Question: I'm trying to build a filtering system based on Rory McCrossan's commented example here: <URL>
The problem is that it doesn't allow multiple filters inside one filter group. Any suggestions?
<URL>

'''
<ul>
<li>
<div class="sts">
<h2>Year</h2>
<div class="checkbox">
<label>
<input data-id="2015" data-type="year" class="stat year" type="checkbox" />2015
</label>
</div>
<div class="checkbox">
<label>
<input data-id="2016" data-type="year" class="stat year" type="checkbox" />2016
</label>
</div>
</div>
</li>
<li>
<h2>Person</h2>
<div class="ats">
<div class="checkbox">
<label>
<input data-id="mike" data-type="person" class="stat person" type="checkbox" />Mike
</label>
</div>
<div class="checkbox">
<label>
<input data-id="tim" data-type="person" class="stat person" type="checkbox" />Tim
</label>
</div>
<div class="checkbox">
<label>
<input data-id="anne" data-type="person" class="stat person" type="checkbox" />Anne
</label>
</div>
</div>
</li>
<li>
<h2>Project</h2>
<div class="dpts">
<div class="checkbox">
<label>
<input data-id="google" data-type="project" class="stat project" type="checkbox" />Google
</label>
</div>
<div class="checkbox">
<label>
<input data-id="yahoo" data-type="project" class="stat project" type="checkbox" />Yahoo
</label>
</div>
<div class="checkbox">
<label>
<input data-id="microsoft" data-type="project" class="stat project" type="checkbox" />Microsoft
</label>
</div>
<div class="checkbox">
<label>
<input data-id="facebook" data-type="project" class="stat project" type="checkbox" />Facebook
</label>
</div>
</div>
</li>
</ul>
<ul class="list">
<li data-year="2015" data-person="mike" data-project="google">Mike's Google project from 2015</li>
<li data-year="2016" data-person="mike" data-project="google">Mike's Google project from 2016</li>
<li data-year="2016" data-person="mike" data-project="facebook">Mike's Facebook project from 2016</li>
<li data-year="2015" data-person="anne" data-project="microsoft">Anne's Google project from 2016</li>
<li data-year="2015" data-person="tim" data-project="yahoo">Tim's Yahoo project from 2015</li>
<li data-year="2016" data-person="tim" data-project="facebook">Tim's Facebook project from 2016</li>
<li data-year="2015" data-person="tim" data-project="google">Tim's Facebook project from 2016</li>
<li data-year="2016" data-person="anne" data-project="yahoo">Anne's Yahoo project from 2016</li>
</ul>
'''
'''
$('.stat').on('click', function() {
var $stats = $('.stat:checked');
var $items = $('.list li');
$items.show();
if ($stats.length == 0)
return;
$stats.each(function() {
var $stat = $(this);
$items.filter(function() {
return $(this).data($stat.data('type')) != $stat.data('id');
}).hide();
})
});
'''
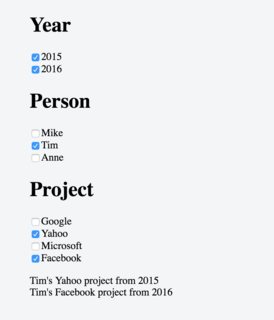
Answer: Here's my jQuery/js
'''
$('.stat').on('click', function() {
var $stats = $('.stat:checked');
var $items = $('.list li');
$items.show();
if ($stats.length == 0)
return;
var $vstats = $.map($stats, function(o) {return $(o).data('id'); });
$stats.each(function() {
var $stat = $(this);
$items.filter(function() {
return $vstats.indexOf($(this).data($stat.data('type'))) < 0;
}).hide();
})
});
'''
The whole <URL>